Question: What is the equivalent option in Android studio to Eclipse "Link with editor"?

Thanks
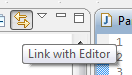
Answer: That's "'Autoscroll from Source'" in IntelliJ IDEA and since Android Studio is based on IntelliJ IDEA probably that would be the same.